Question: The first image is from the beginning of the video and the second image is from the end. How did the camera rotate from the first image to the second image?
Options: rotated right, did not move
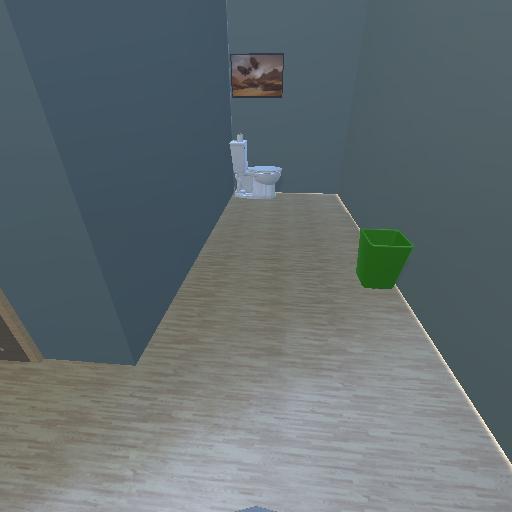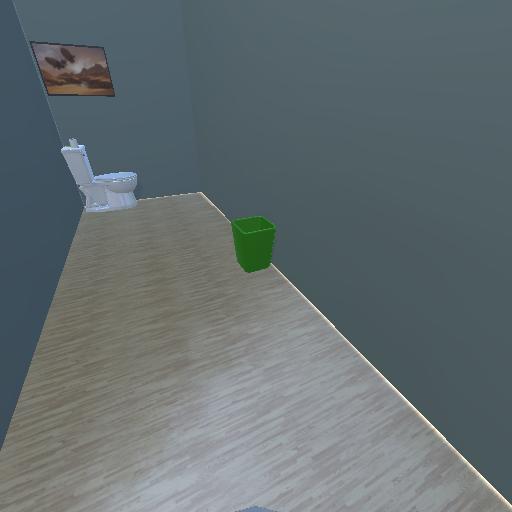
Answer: rotated right